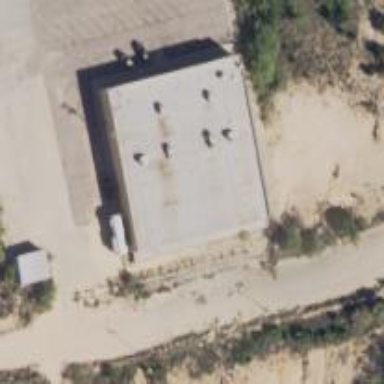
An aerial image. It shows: Building that houses bowling alley.